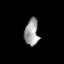
Tissue: lung
Cell type: Others
Senescence score: 0.2072
Nuclear area (px): 369
Mean DAPI intensity: 156.607